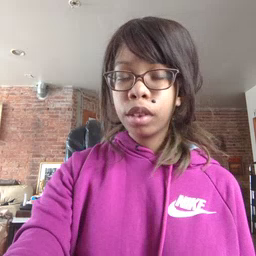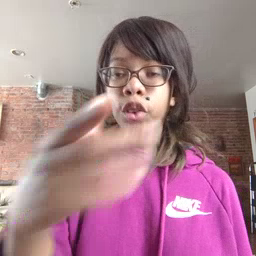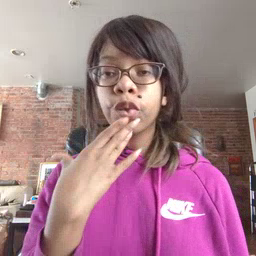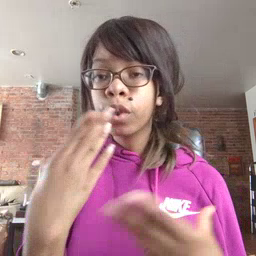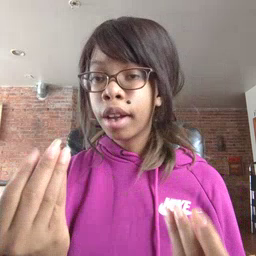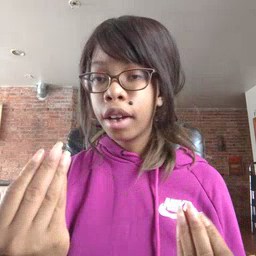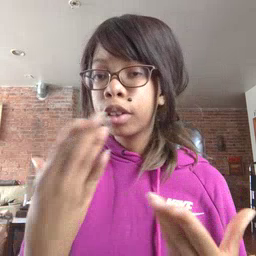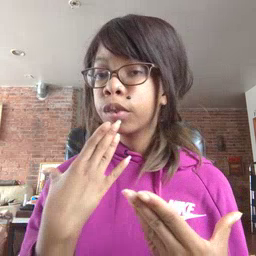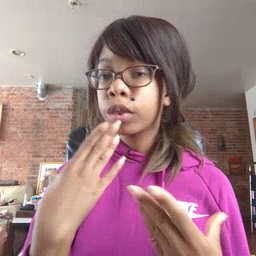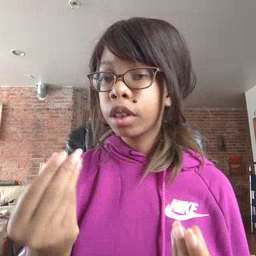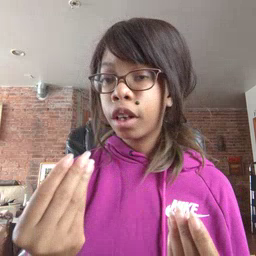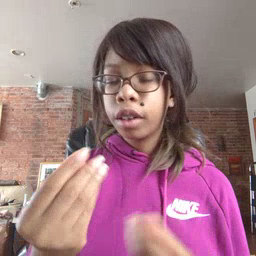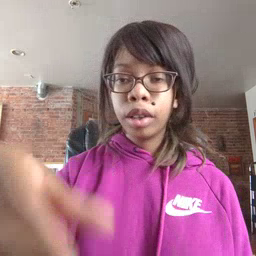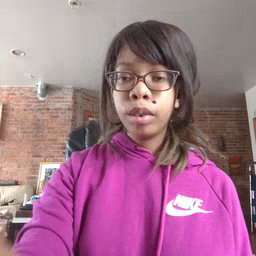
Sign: wet